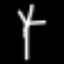
Label: fork